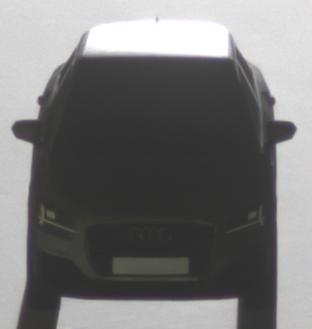
Make: Audi
Model: Q2
Model produced from: 2016
Model produced until: 2020
Doors: 5
Color: gray
Road condition: dry road
Daytime: night
Contrast: high contrast